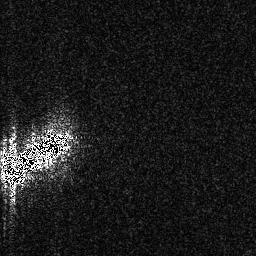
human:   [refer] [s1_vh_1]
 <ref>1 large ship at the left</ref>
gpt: <box>[[0, 48, 28, 73, 0]]</box>